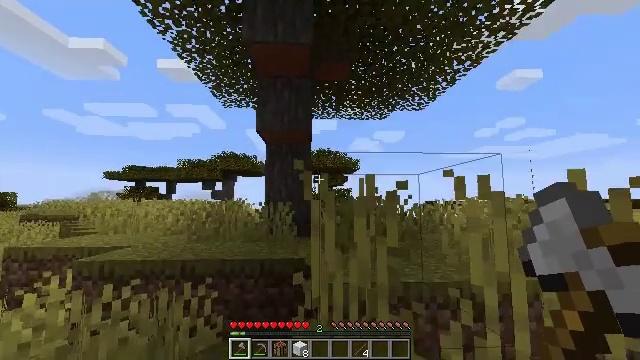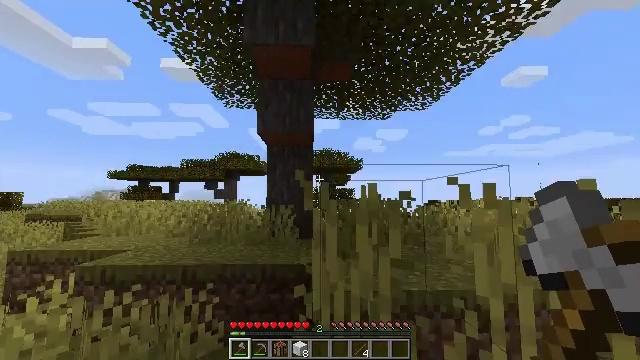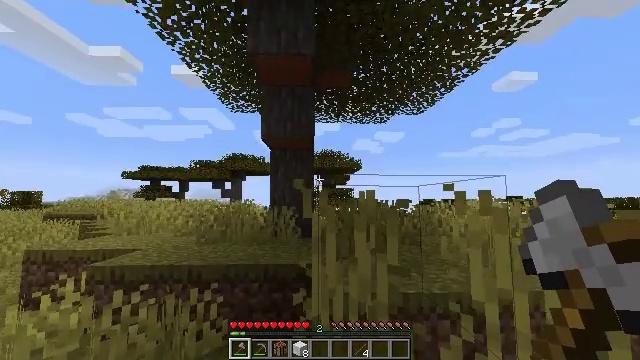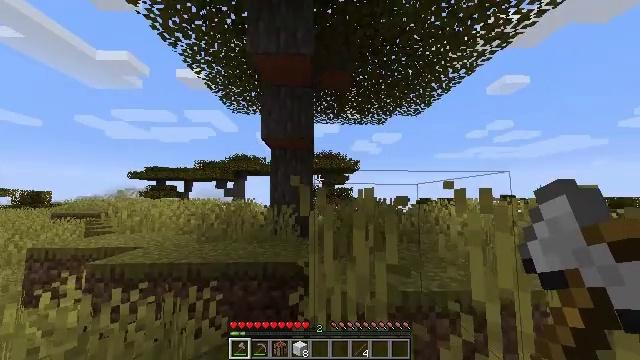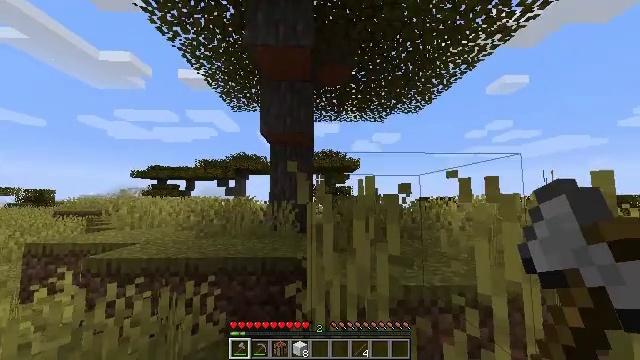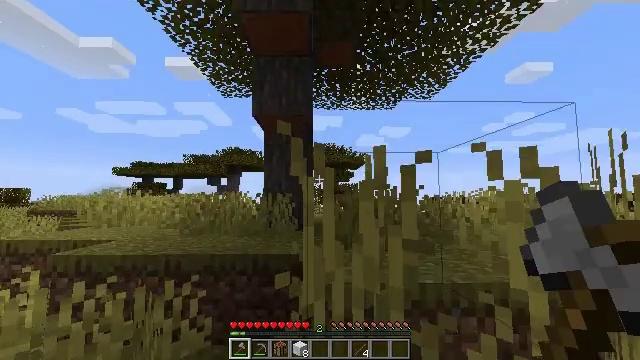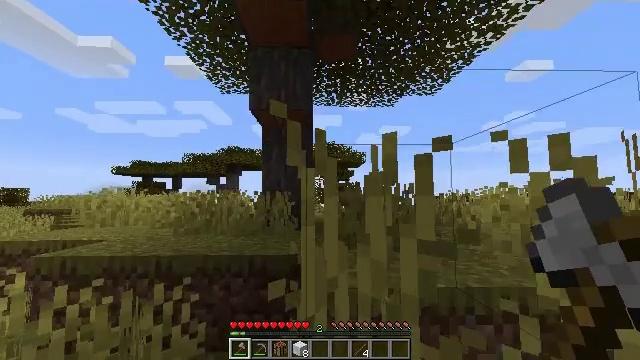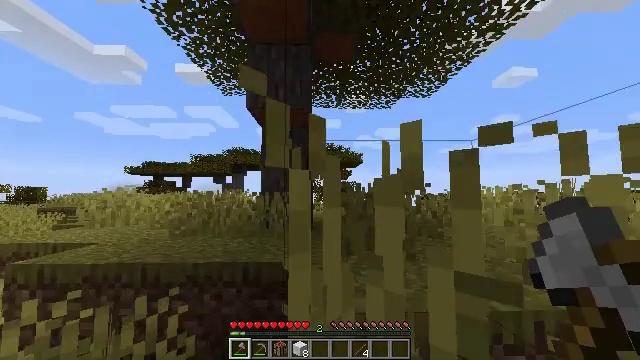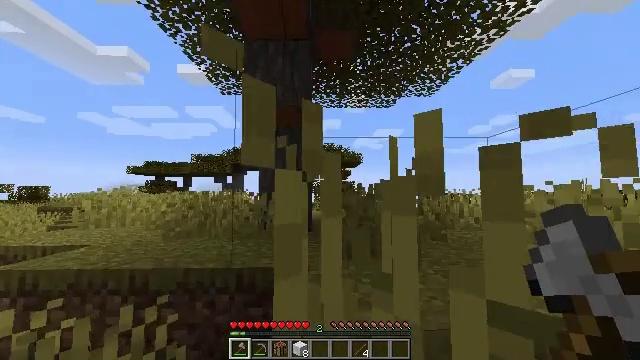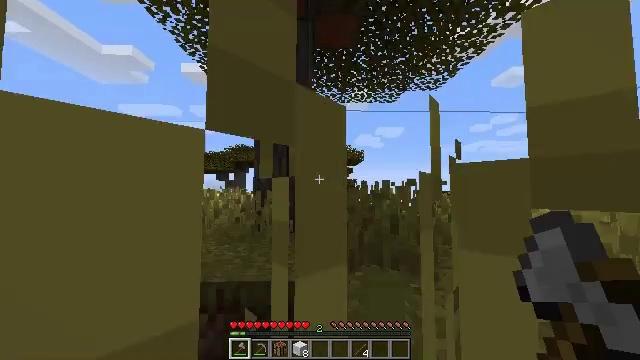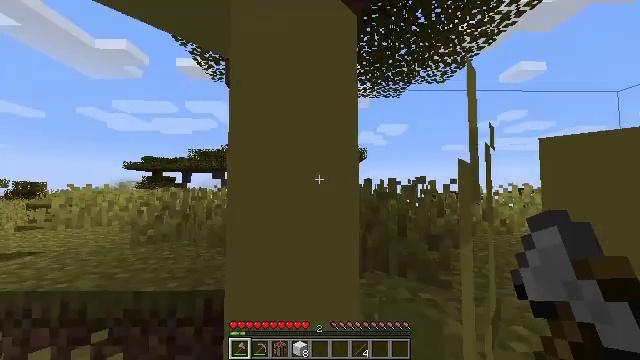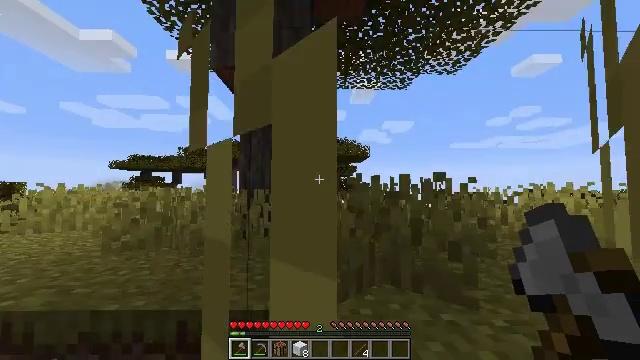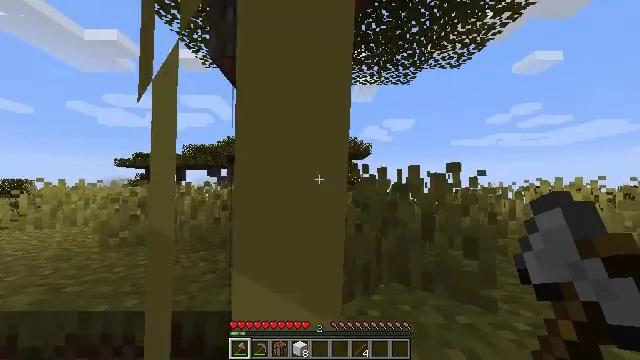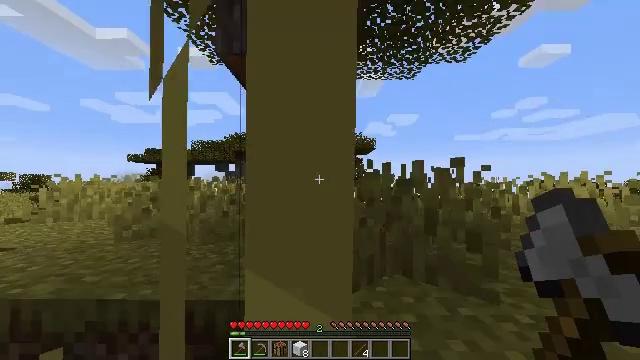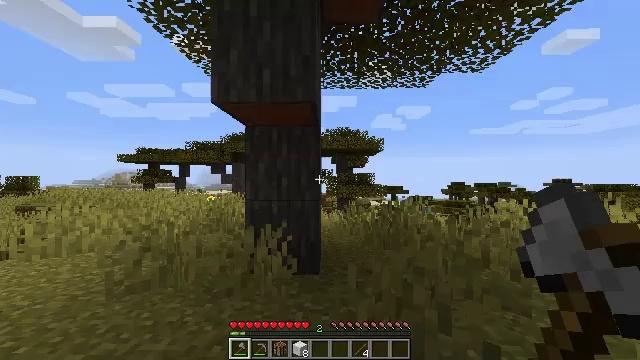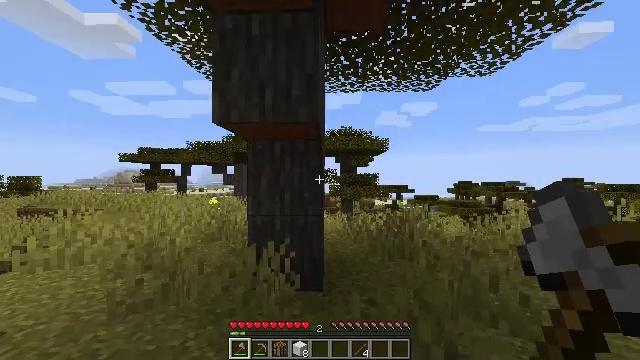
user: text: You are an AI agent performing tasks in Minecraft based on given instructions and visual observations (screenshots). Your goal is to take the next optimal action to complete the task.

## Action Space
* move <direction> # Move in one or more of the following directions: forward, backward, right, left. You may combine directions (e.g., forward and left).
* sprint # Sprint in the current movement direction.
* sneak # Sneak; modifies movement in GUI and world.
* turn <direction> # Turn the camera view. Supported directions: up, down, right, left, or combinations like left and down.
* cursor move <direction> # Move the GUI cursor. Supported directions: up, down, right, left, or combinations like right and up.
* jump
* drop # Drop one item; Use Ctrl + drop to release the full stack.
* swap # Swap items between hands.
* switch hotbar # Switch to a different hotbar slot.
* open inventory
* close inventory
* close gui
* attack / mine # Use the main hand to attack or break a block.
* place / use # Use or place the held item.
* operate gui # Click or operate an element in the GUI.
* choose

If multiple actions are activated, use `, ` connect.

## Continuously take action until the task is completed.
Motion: motion action
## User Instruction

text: Gather the acacia log for building.
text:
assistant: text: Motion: move forward, sprint, jump
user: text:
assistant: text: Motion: move forward, sprint, jump
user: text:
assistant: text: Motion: move forward, jump
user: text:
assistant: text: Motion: move forward, jump
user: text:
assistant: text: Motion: move forward
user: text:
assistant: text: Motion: move forward
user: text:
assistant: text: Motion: move forward
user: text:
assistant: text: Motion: move forward
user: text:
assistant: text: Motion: move forward
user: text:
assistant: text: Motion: move forward
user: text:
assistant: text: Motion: move forward, sprint
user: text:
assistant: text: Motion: move forward, sprint
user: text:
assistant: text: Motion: move forward, sprint, turn left and down, jump
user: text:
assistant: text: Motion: move forward, sprint, jump
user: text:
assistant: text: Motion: move forward, sprint, jump
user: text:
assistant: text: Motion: move forward, turn left and down, jump
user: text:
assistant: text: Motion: move forward, turn left and down, jump
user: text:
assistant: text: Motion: move forward and move right
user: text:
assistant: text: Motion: move forward and move right
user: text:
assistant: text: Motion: move forward and move right
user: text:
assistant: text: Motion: move forward and move right
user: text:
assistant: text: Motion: move forward and move right
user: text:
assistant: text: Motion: move forward
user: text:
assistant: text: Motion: move forward, turn left and down
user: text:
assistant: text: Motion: move forward, turn left and down
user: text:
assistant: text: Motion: move forward, turn left and down
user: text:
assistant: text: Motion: move forward, turn left and down
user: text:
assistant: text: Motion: move forward, turn left and down
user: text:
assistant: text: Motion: move forward and move right, turn left and down
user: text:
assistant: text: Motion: move forward and move right, turn left and down